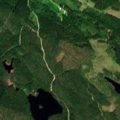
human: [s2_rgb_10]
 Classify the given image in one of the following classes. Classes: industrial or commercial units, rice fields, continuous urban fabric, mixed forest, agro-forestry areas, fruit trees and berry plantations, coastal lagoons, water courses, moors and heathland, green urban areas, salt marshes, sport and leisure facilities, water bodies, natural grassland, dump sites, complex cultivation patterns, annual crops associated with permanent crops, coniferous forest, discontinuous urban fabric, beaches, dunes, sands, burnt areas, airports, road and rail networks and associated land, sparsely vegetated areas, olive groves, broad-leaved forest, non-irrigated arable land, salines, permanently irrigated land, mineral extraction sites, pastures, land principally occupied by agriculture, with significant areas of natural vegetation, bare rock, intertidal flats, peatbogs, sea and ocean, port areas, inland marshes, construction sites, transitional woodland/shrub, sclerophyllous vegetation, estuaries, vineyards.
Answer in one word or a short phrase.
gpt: land principally occupied by agriculture, with significant areas of natural vegetation, coniferous forest, mixed forest